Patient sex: M
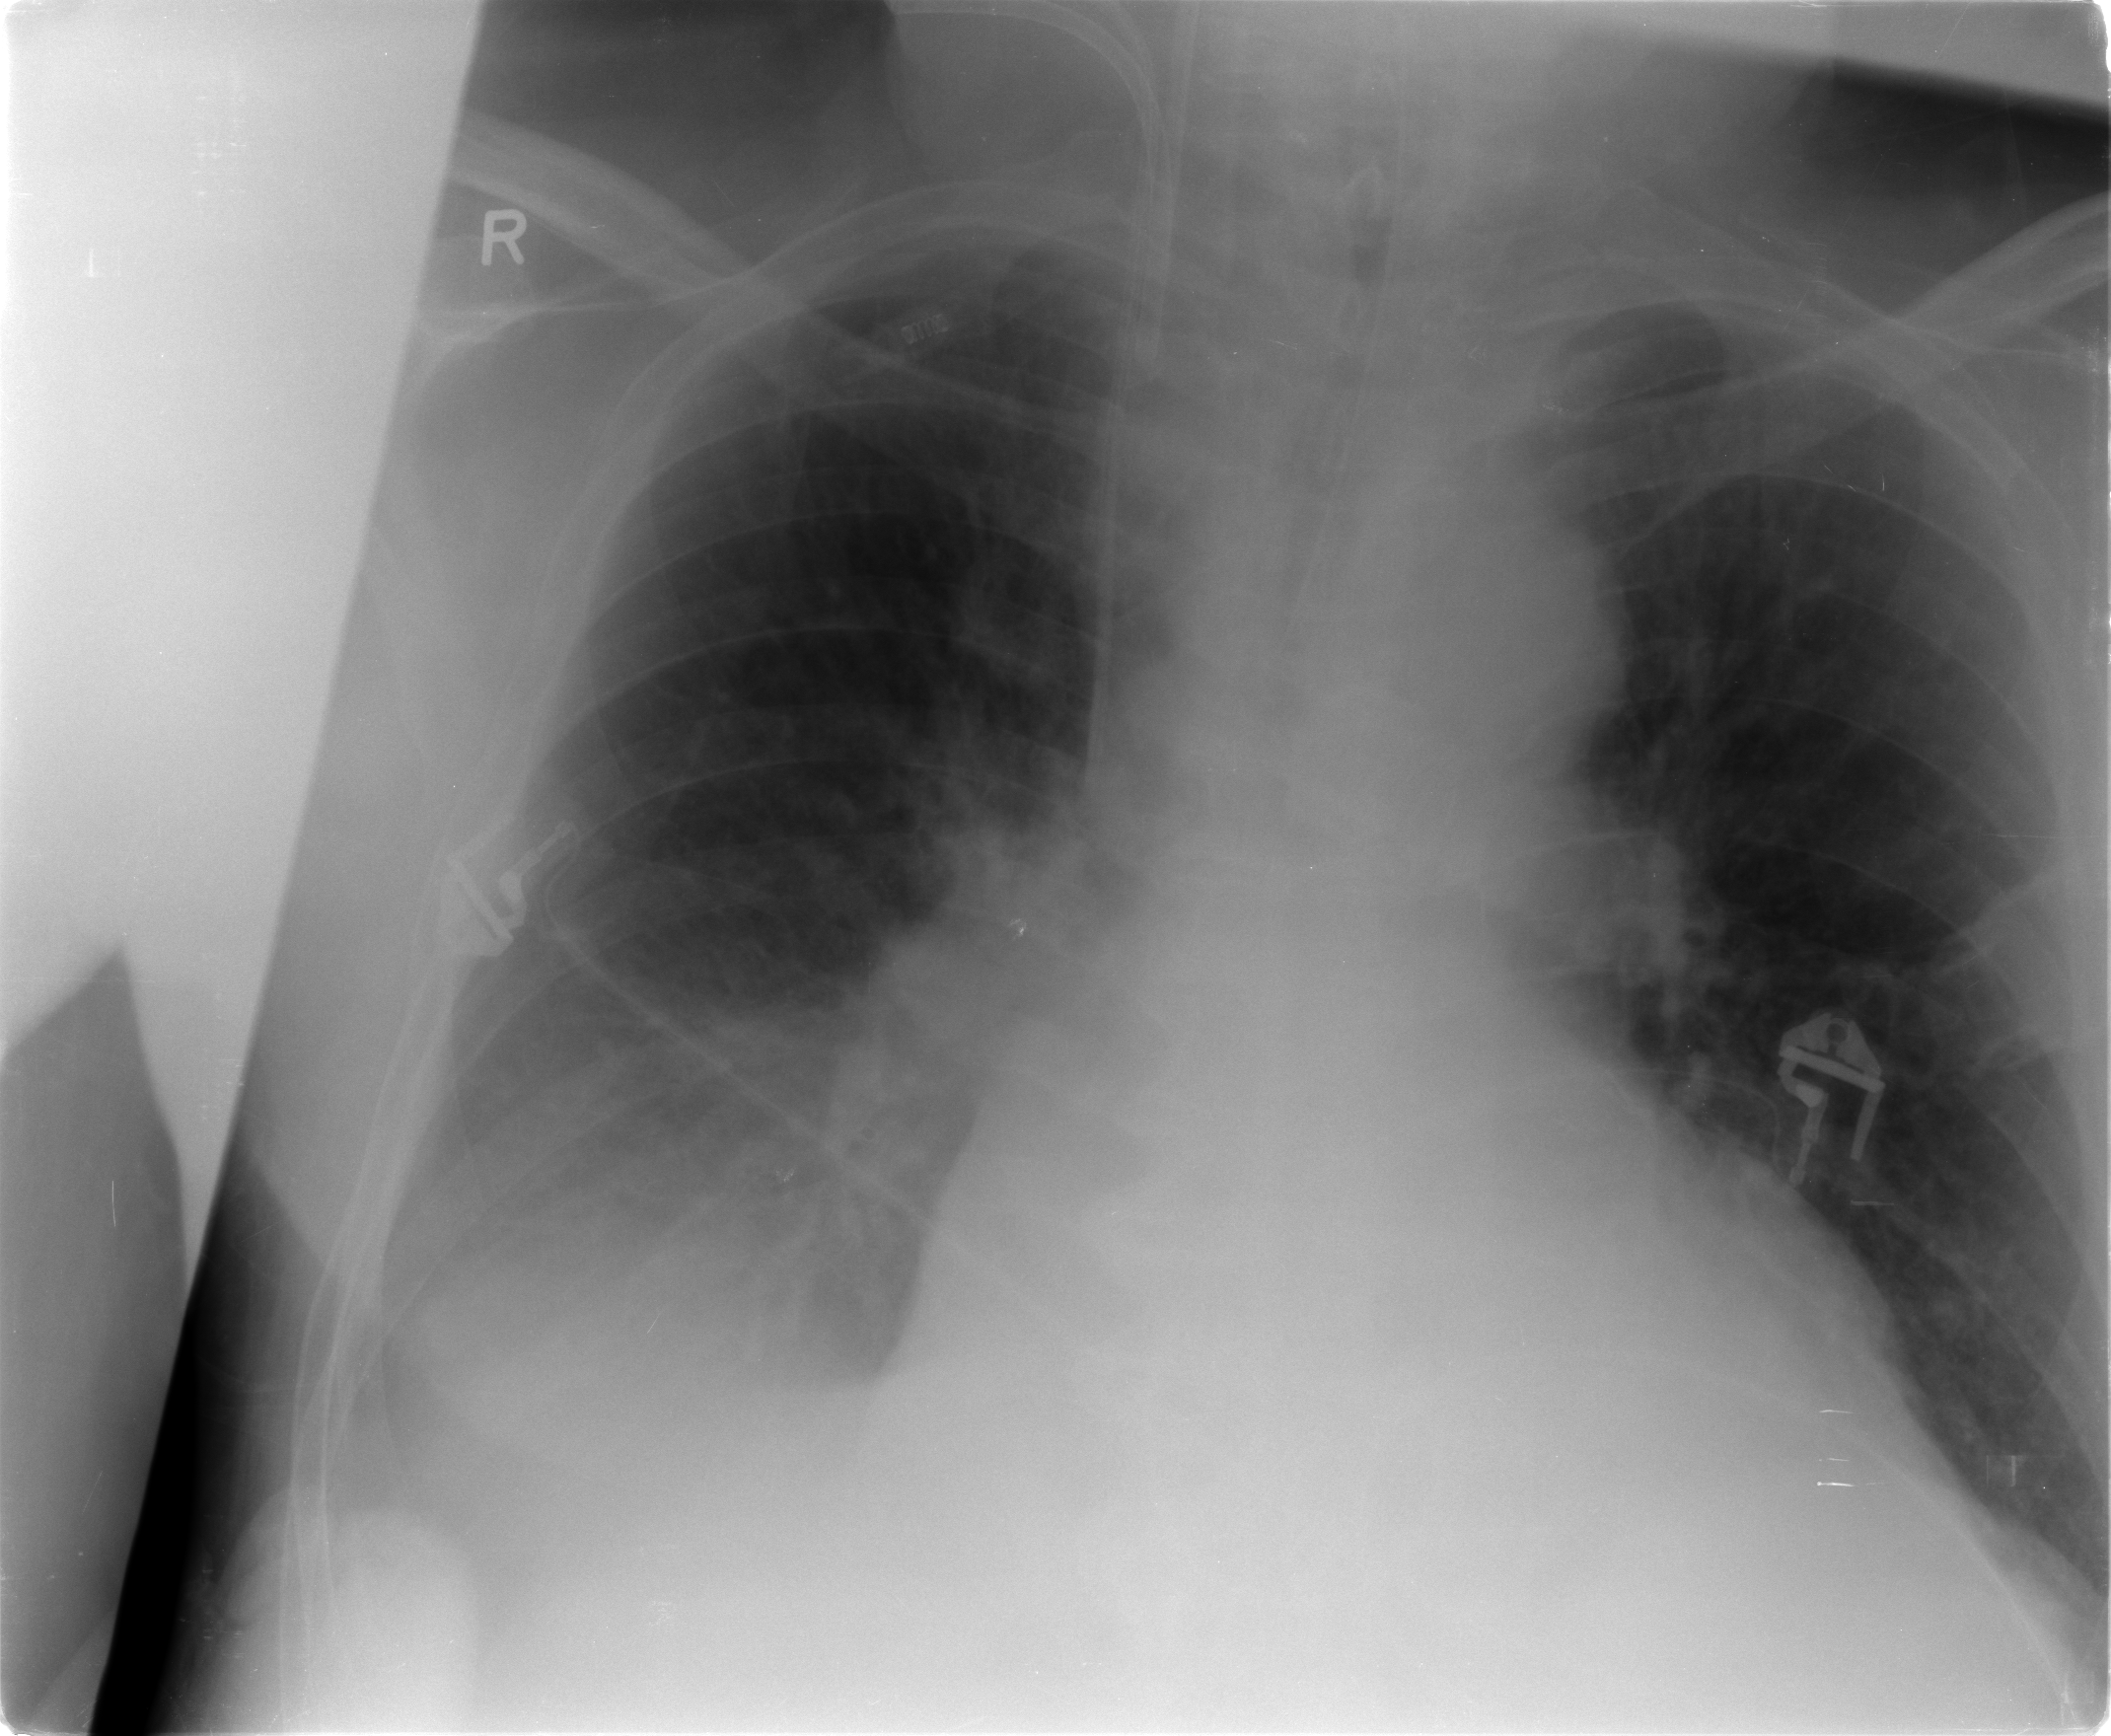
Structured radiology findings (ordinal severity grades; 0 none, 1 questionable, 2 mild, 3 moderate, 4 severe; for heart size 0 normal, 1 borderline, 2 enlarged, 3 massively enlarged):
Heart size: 0
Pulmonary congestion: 2
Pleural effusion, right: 2
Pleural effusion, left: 0
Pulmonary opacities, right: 2
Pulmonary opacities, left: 0
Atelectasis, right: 3
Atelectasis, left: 2